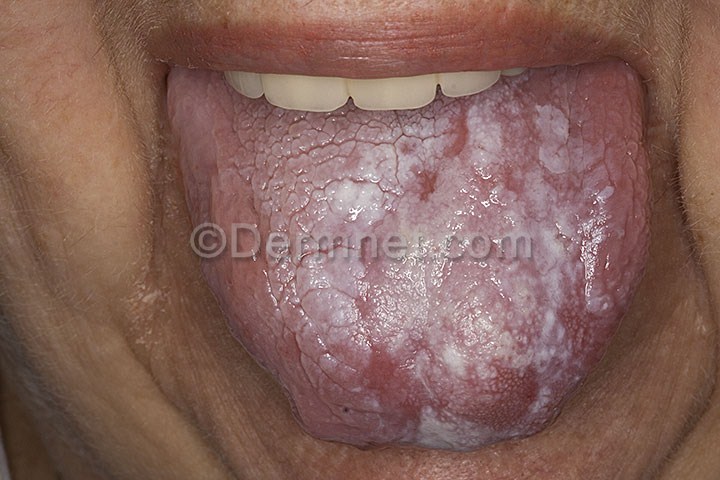
Disease: Psoriasis pictures Lichen Planus and related diseases